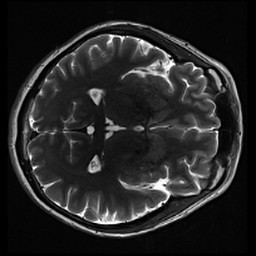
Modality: inplaneT2
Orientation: axial